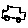
Label: car